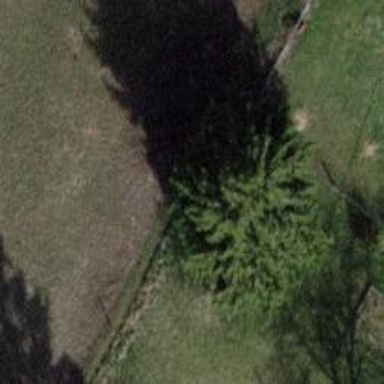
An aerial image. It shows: Evergreen needle-leaved tree.